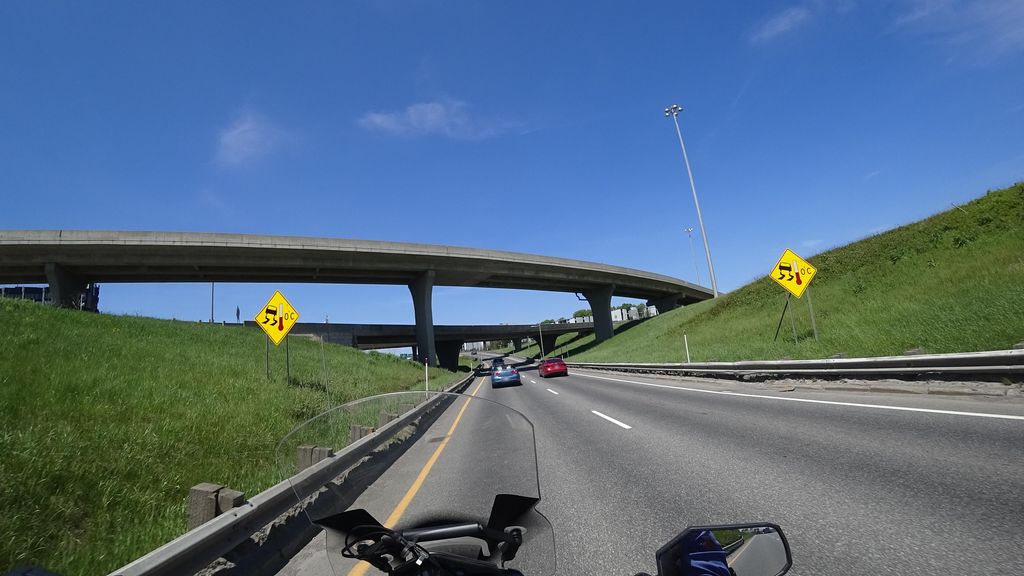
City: quebec_city